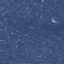
Land use / land cover: Residential